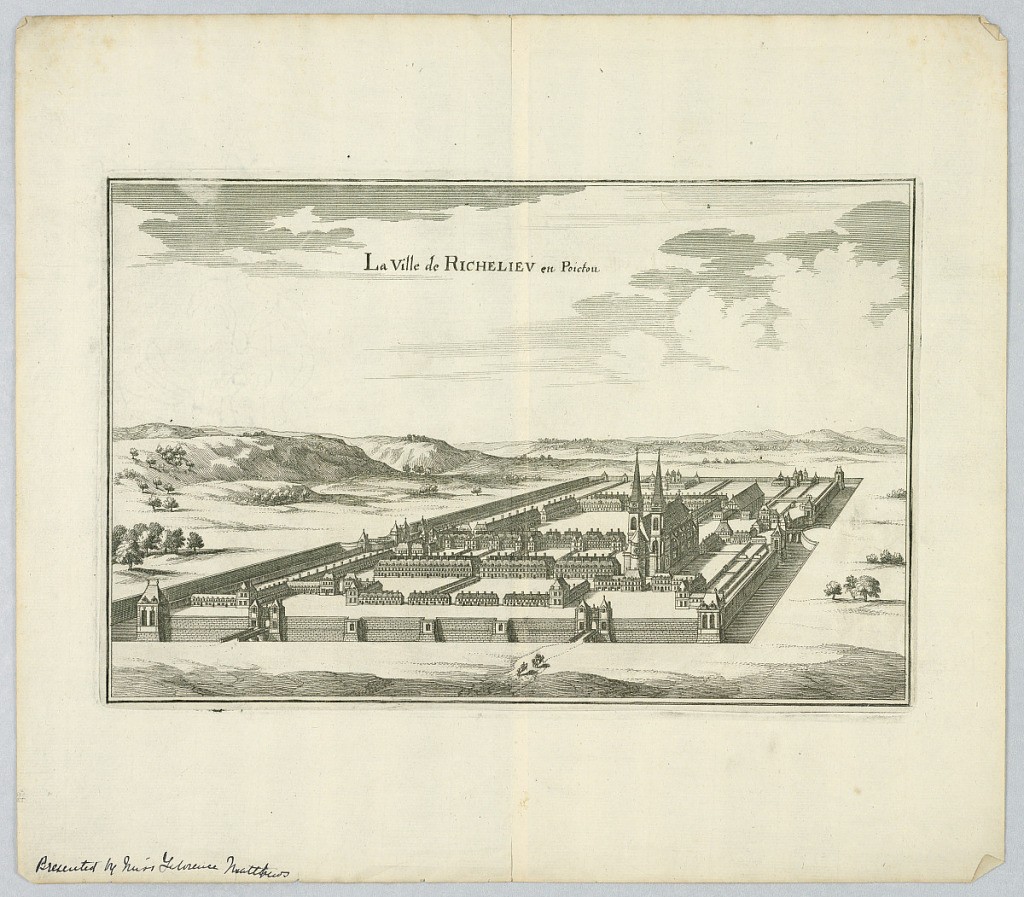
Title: La Ville de Richelieu en Poictou
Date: ca. 1675
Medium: Engraving on paper
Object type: Print
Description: Aerial perspective view of Richelieu.